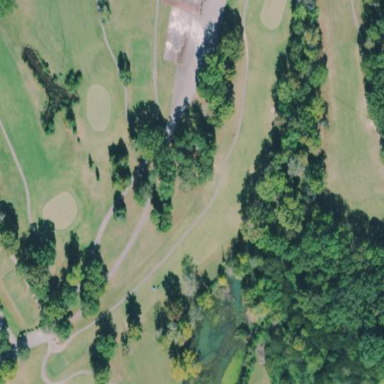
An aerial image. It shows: Grassy area designated as golf fairway.